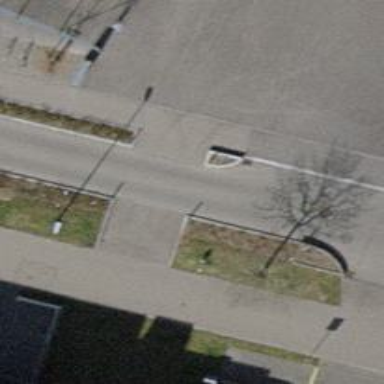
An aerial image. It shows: Uncontrolled and unmarked crossing with traffic calming feature known as choker on the road.